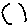
Label: moon